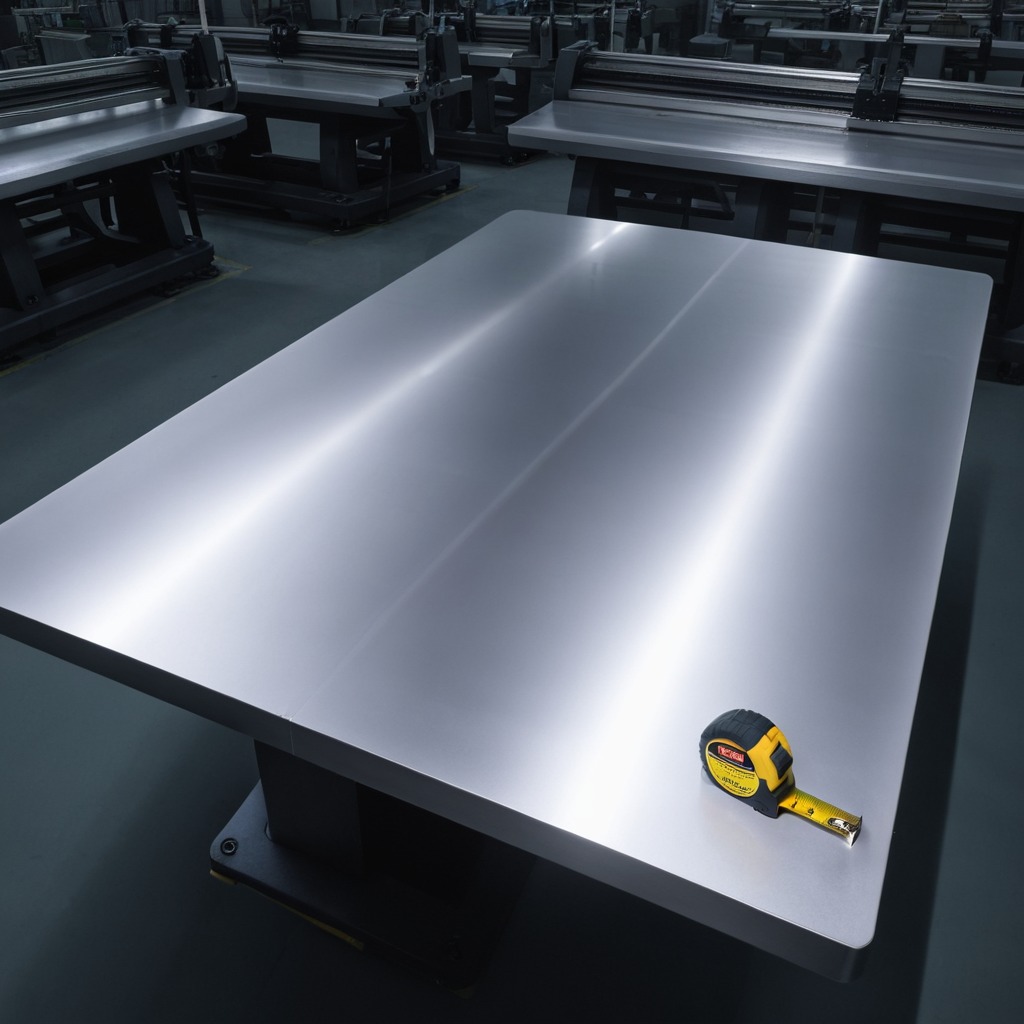
A measuring tape is lying on the tabletop.